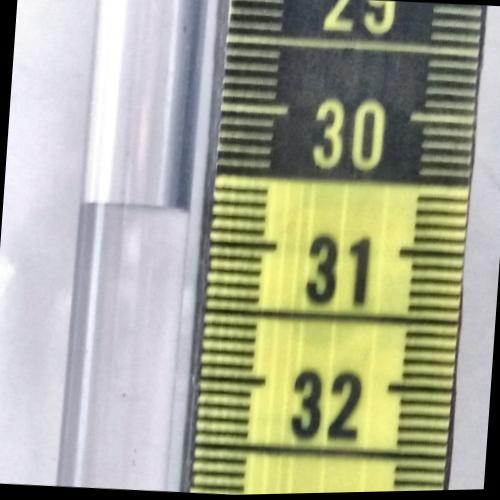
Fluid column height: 30.8 cm